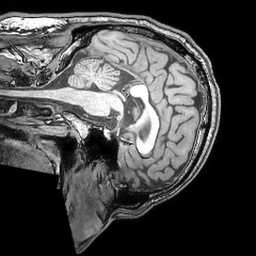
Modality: T1w
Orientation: sagittal
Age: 34
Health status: ill
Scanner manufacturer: philips
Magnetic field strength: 3 T
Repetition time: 0.007 s
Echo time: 0.0035 s